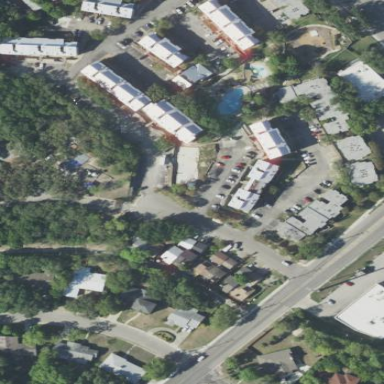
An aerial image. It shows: Residential area with apartments.